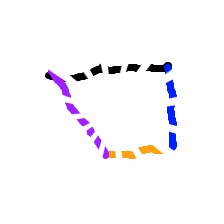
Shape: trapezoid